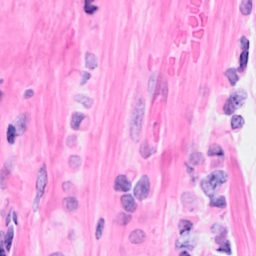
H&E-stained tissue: Breast